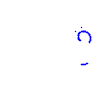
Particle: proton